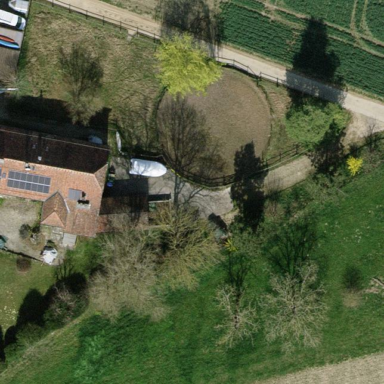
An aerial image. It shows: Farmyard area.